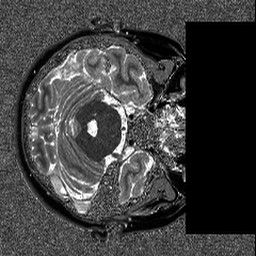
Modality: T1map
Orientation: axial
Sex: female